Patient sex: M
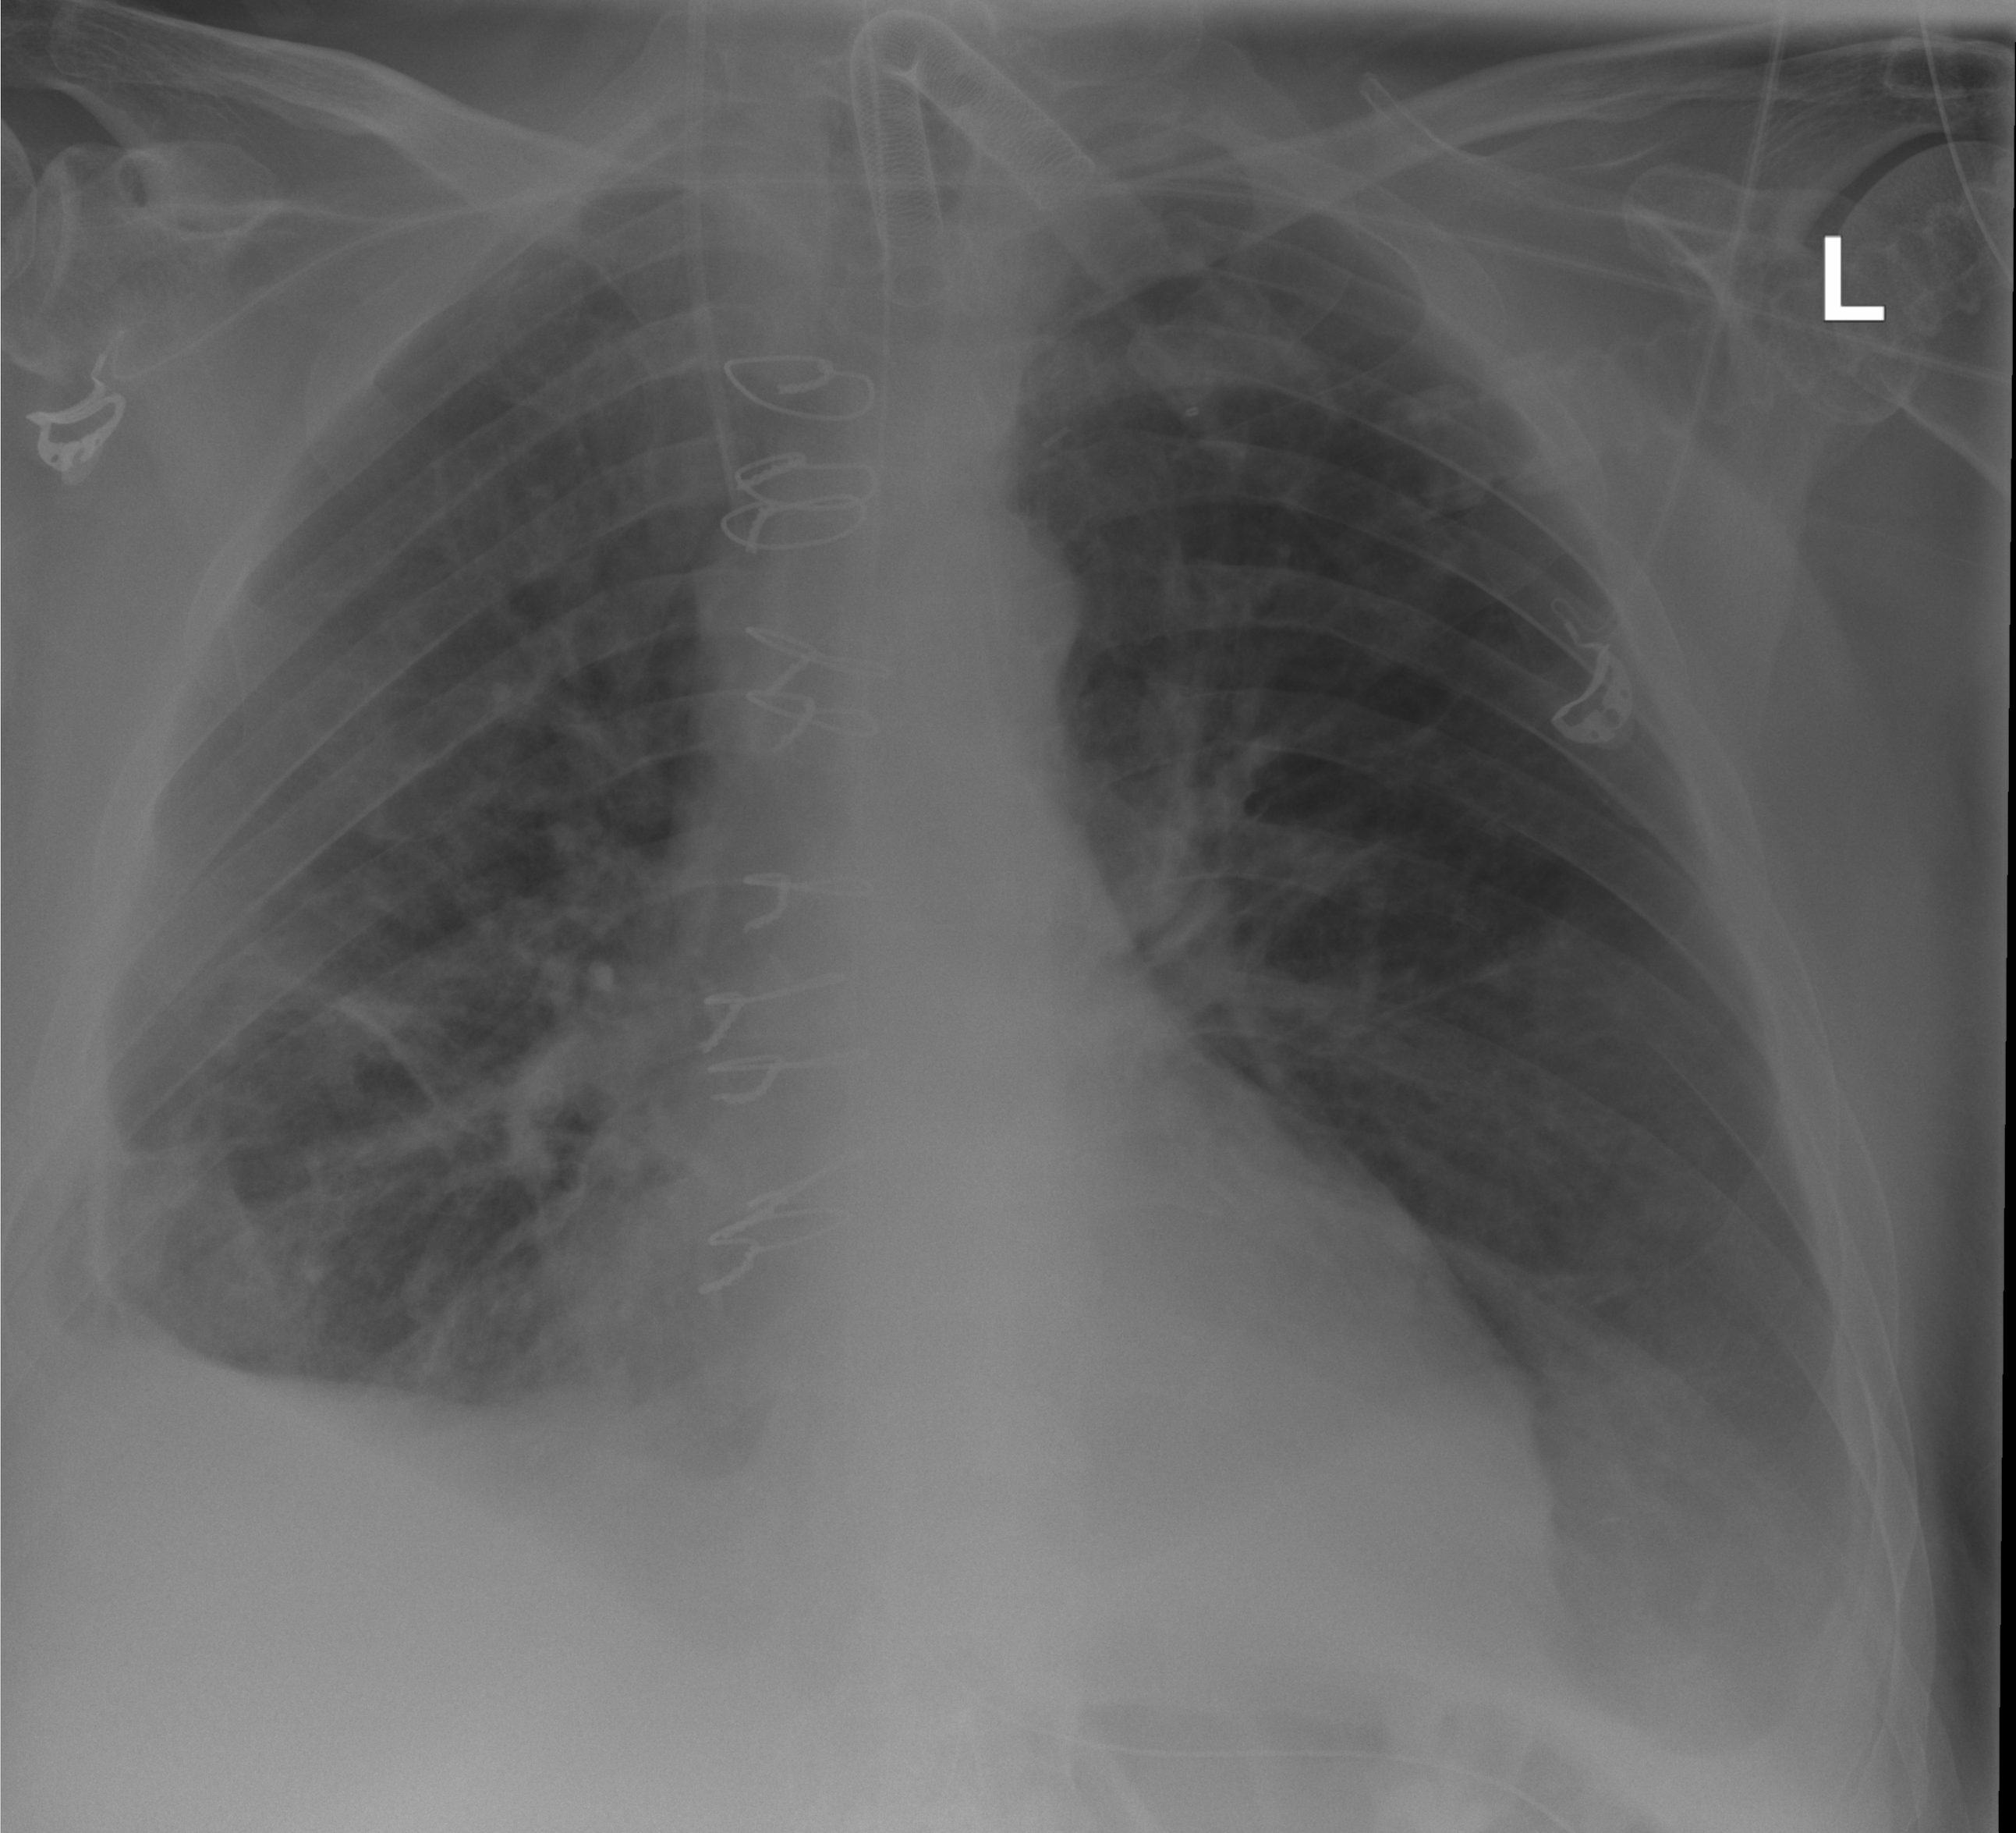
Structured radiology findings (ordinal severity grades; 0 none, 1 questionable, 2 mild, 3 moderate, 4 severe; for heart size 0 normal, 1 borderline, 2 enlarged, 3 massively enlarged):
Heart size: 1
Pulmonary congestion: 0
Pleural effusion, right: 2
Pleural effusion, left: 2
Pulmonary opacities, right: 1
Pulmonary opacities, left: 0
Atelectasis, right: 2
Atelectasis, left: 2